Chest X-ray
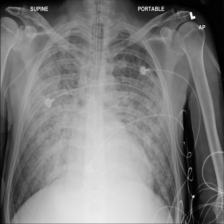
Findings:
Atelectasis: negative
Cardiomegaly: negative
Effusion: negative
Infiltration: negative
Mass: negative
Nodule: negative
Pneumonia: negative
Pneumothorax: negative
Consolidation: negative
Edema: positive
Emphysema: negative
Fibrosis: negative
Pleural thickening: negative
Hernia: negative